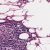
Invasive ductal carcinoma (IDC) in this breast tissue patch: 0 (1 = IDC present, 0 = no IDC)